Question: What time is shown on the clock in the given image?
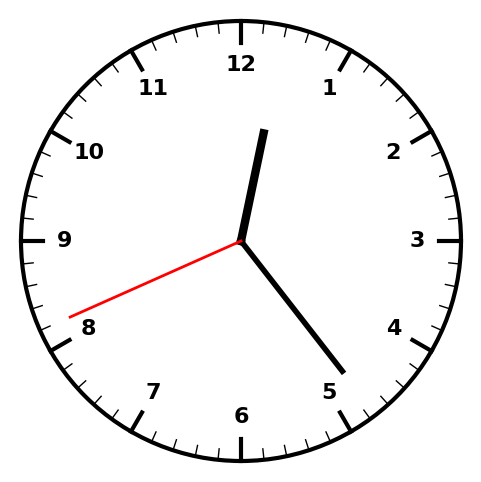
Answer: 12:23:41